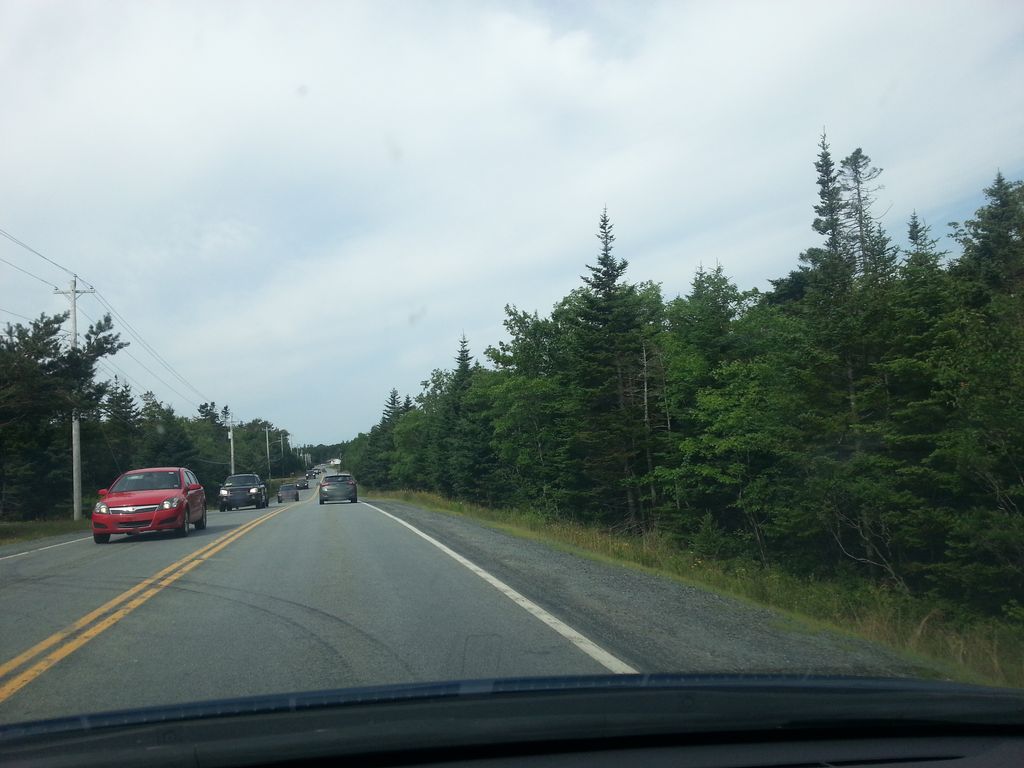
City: halifax